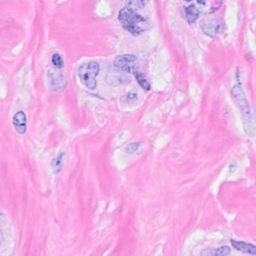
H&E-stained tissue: Breast